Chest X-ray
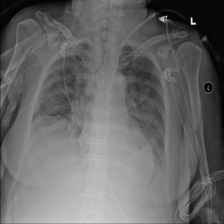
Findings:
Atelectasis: negative
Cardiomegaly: negative
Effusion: negative
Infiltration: negative
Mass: negative
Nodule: negative
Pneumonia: negative
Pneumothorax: negative
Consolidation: negative
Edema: negative
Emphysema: negative
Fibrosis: negative
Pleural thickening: negative
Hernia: negative